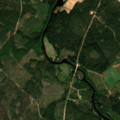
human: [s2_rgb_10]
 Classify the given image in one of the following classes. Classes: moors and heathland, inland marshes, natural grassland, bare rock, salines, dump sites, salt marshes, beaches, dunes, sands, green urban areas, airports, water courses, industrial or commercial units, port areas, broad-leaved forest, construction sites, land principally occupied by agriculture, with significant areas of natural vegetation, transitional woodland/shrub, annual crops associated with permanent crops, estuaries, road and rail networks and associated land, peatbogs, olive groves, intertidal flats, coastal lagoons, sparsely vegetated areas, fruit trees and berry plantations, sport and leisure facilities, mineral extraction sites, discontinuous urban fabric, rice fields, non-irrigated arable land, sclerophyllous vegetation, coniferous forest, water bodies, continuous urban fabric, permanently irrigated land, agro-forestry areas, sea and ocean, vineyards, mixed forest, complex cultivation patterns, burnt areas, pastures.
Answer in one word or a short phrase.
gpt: non-irrigated arable land, land principally occupied by agriculture, with significant areas of natural vegetation, coniferous forest, mixed forest, transitional woodland/shrub